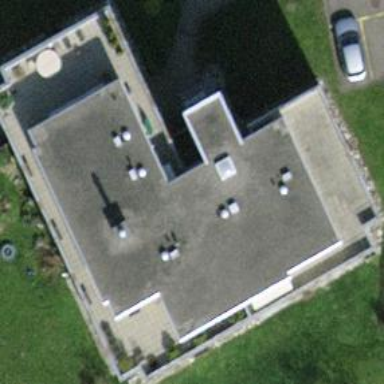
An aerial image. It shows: Building with apartments and flat roof.